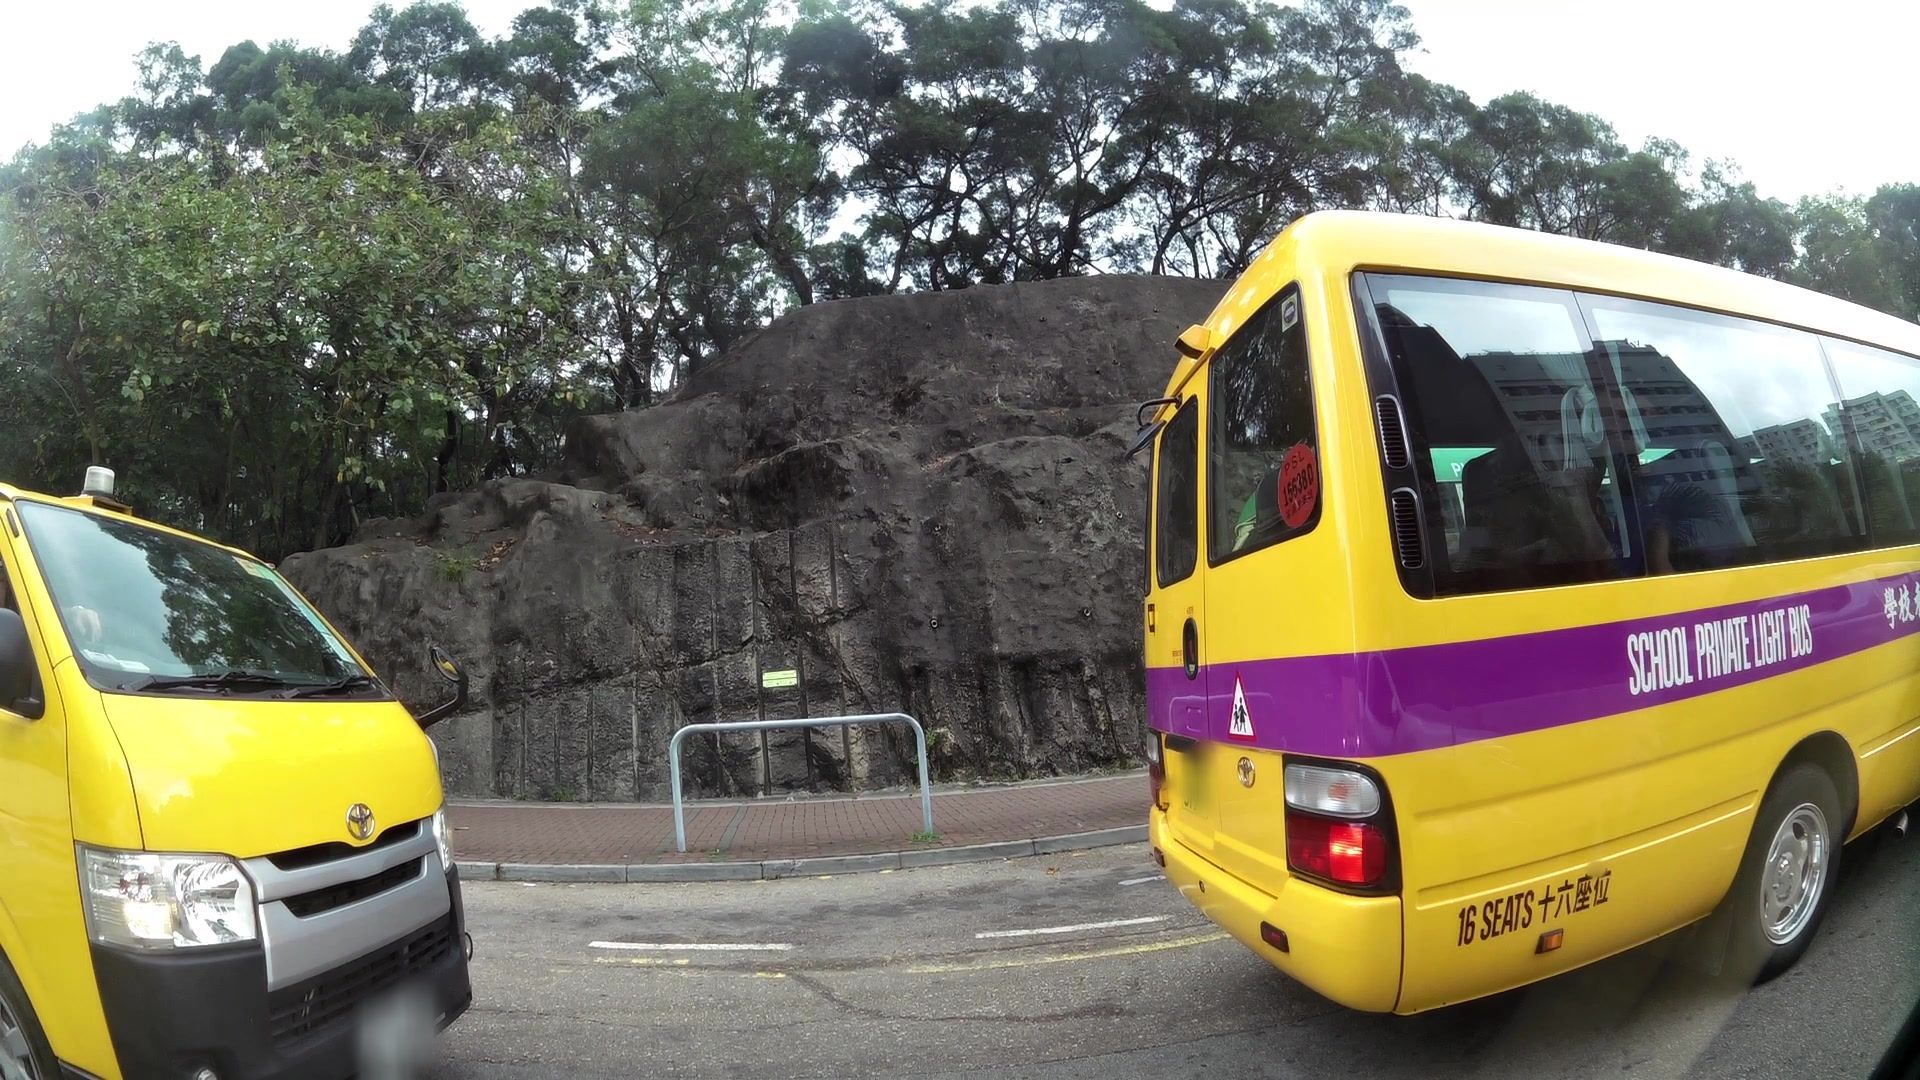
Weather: clear
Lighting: day
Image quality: slightly poor
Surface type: walking surface
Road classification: secondary
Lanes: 2
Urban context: urban centre
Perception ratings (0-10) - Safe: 2.86, Lively: 5.14, Beautiful: 7.9, Boring: 6.31, Depressing: 3.14, Wealthy: 3.27